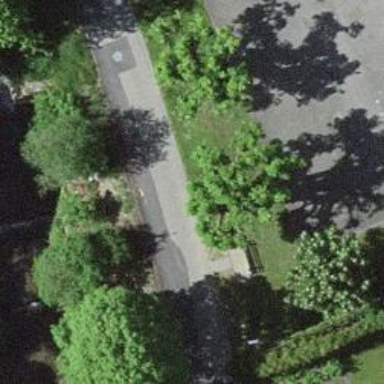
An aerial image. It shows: Bench for seating.